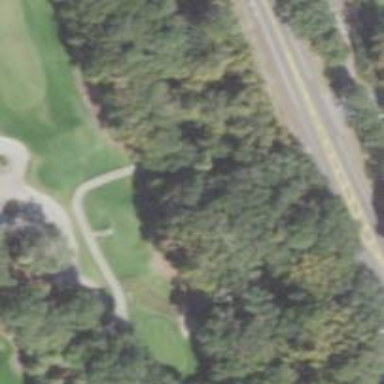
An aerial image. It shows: Golf course surrounded by greenery.